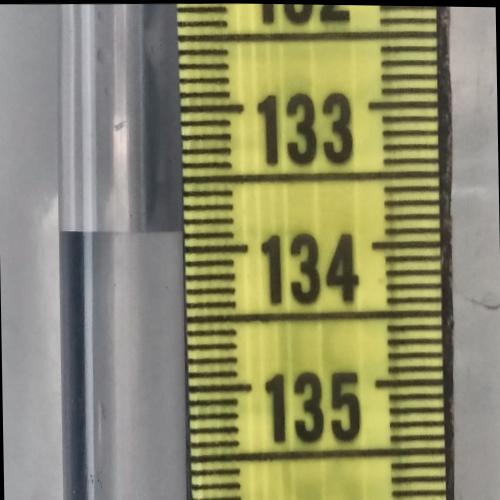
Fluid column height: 133.9 cm